Aerial crown-view tile of a tropical tree (Barro Colorado Island, Panama), acquired 20250217:
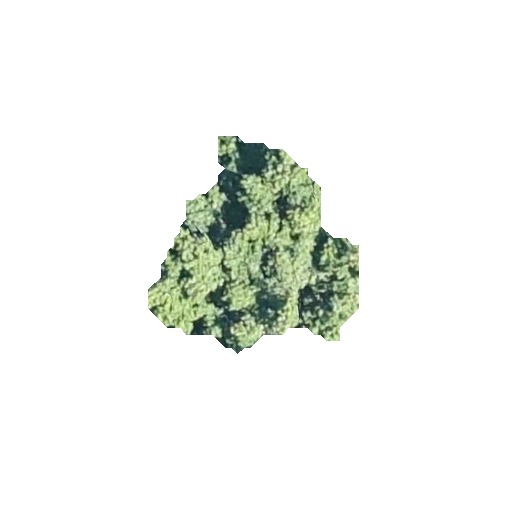
Species: Tachigali panamensis
GBIF accepted scientific name: Tachigali panamensis
Crown area: 42.822 m²